Interaction volume radius: 10 \u00c5
Interaction volume height: 45 \u00c5
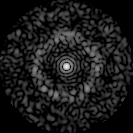
Disorder parameter: 0.8511